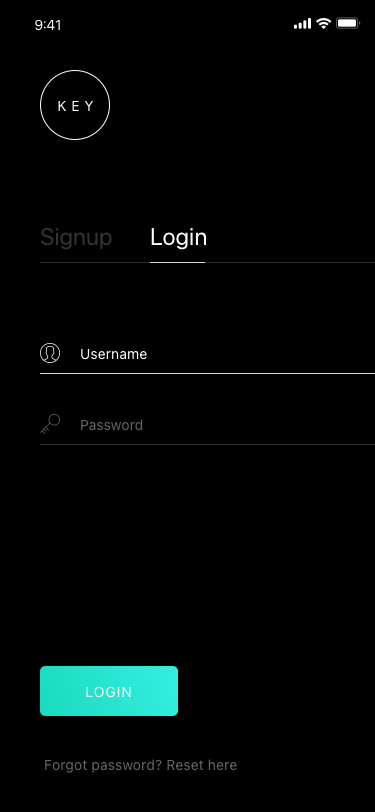
Text in this UI design:
Forgot password? Reset here
Password
Username
Signup
Login
KEY